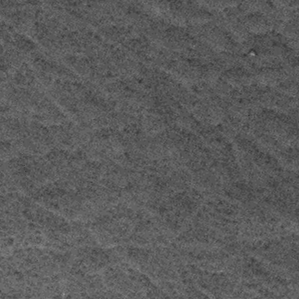
Label: frost